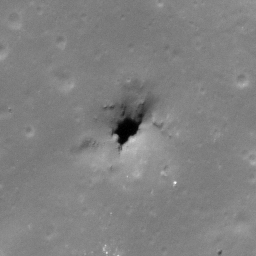
Pit: Copernicus 12
Host crater: Copernicus
Host type: impact_melt
Lunar coordinates: latitude 9.554, longitude 340.725